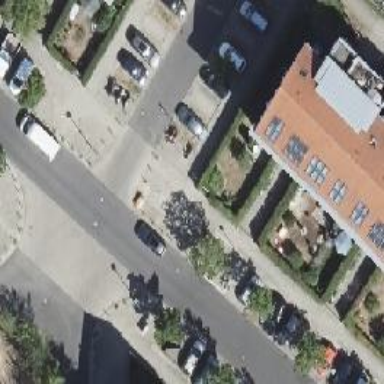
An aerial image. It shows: Residential road with asphalt surface and separate sidewalk.